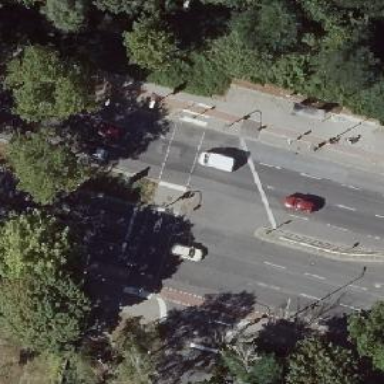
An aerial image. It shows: Road with traffic signals.